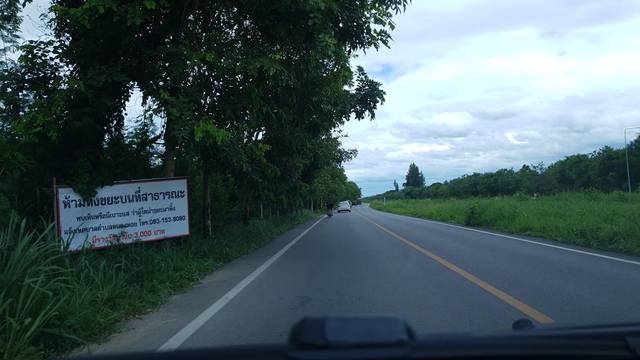
Region: Thailand
Coordinates: 18.761, 99.02